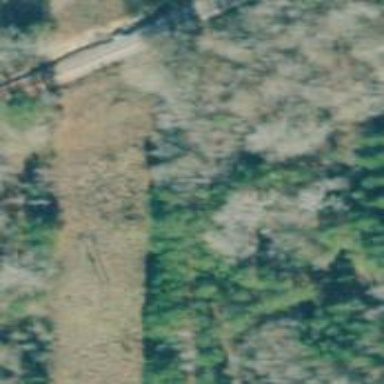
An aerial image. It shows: Abandoned spur railway.